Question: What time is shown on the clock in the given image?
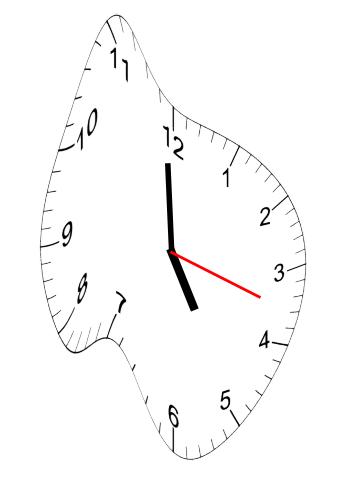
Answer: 04:59:18